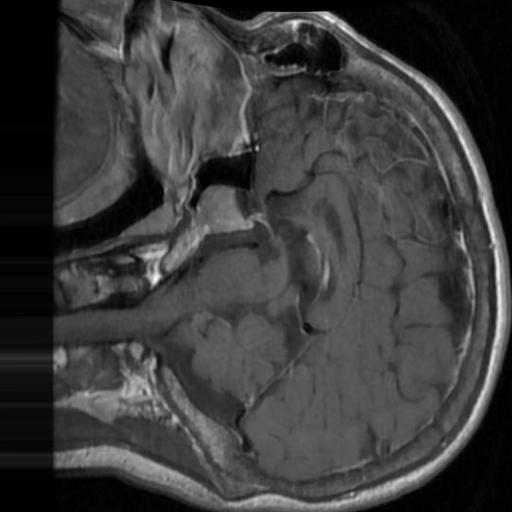
Label: brain_tumor